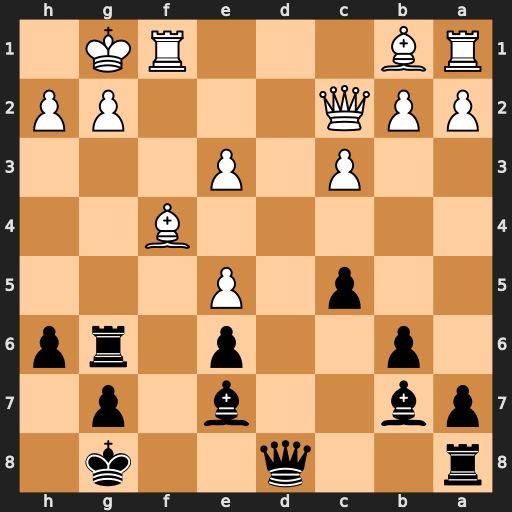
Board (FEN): r2q2k1/pb2b1p1/1p2p1rp/2p1P3/5B2/2P1P3/PPQ3PP/RB3RK1
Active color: b
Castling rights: -
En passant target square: -
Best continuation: Rxg2+ Qxg2 Bxg2